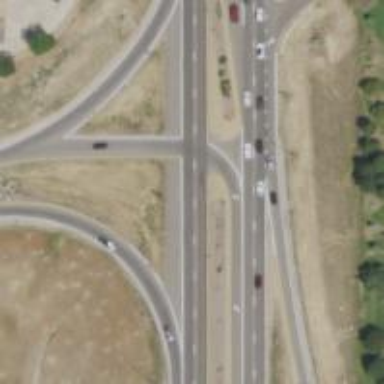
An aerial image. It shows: Primary link highway with asphalt surface.